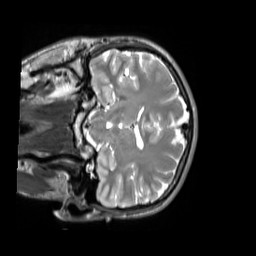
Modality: T2w
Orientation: coronal
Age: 22
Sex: male
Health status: ill
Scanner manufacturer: siemens
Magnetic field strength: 3 T
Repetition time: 2.8 s
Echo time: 0.326 s